Question: I need to format text like on the picture - some part of text must be in round rectangles like with shape background. Tried to use HTML formatting, but it does not work. Didn't find information how to implement it with span.
Any ideas?

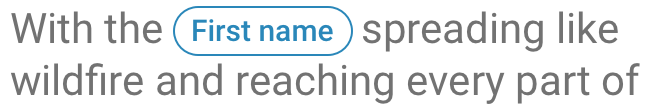
Answer: you can use your custom shape drawable and use 'Spannable' to set it in your 'TextView'.
'''
SpannableString ss = new SpannableString(your string);
Drawable d = getResources().getDrawable(R.drawable.shape_drawable);
d.setBounds(0, 0, d.getIntrinsicWidth(), d.getIntrinsicHeight());
ImageSpan span = new ImageSpan(d, ImageSpan.ALIGN_BASELINE);
ss.setSpan(span, 0, 3, Spannable.SPAN_INCLUSIVE_EXCLUSIVE);
textView.setText(ss);
'''
refer <URL> answer for more